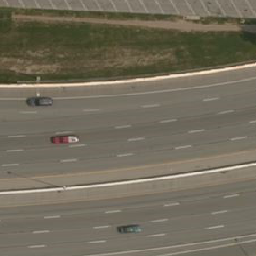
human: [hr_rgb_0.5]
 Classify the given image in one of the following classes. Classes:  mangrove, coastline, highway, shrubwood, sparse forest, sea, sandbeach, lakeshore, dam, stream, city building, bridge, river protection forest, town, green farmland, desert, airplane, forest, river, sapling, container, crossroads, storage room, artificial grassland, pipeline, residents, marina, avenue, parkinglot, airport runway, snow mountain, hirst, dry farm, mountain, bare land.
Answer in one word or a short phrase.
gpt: highway